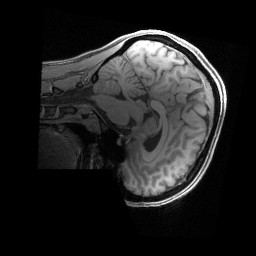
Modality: T1w
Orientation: sagittal
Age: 33
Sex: female
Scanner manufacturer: siemens
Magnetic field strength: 3 T
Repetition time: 2.4 s
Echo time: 0.00241 s